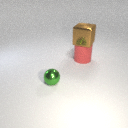
large red rubber cylinder below large brown metal cube